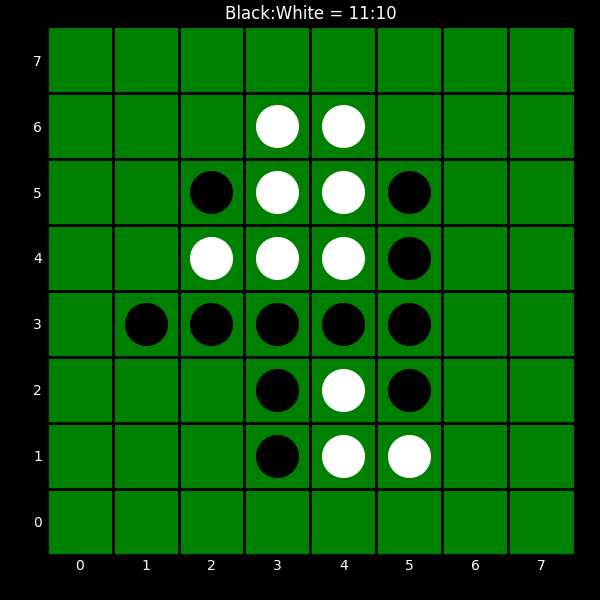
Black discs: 11
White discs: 10